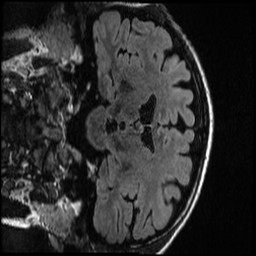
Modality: T1w
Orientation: coronal
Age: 23
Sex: male